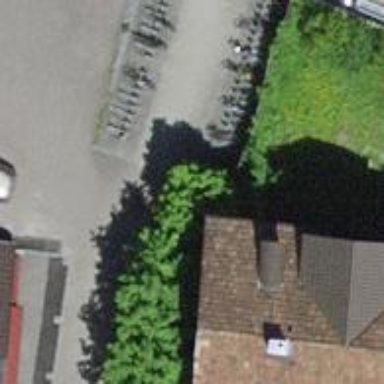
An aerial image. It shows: Bicycle parking facility.